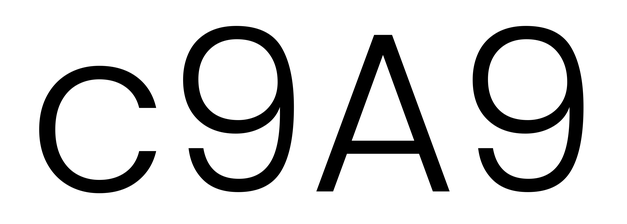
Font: Poppins-Light